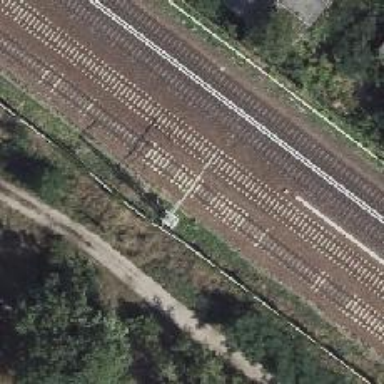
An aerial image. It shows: Milestone along the railway track with catenary mast.